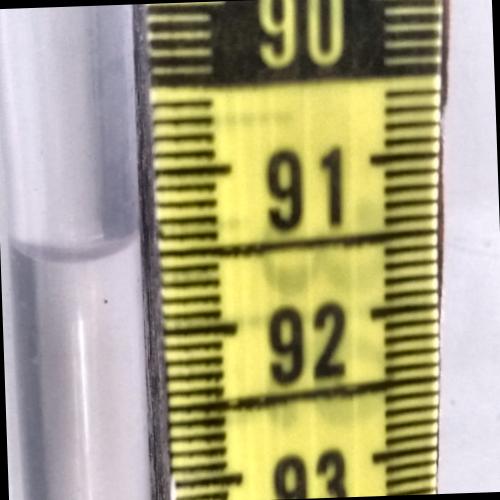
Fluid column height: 91.5 cm